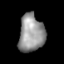
Tissue: skin
Cell type: Epithelial cells
Senescence score: 0.929
Nuclear area (px): 930
Mean DAPI intensity: 149.616